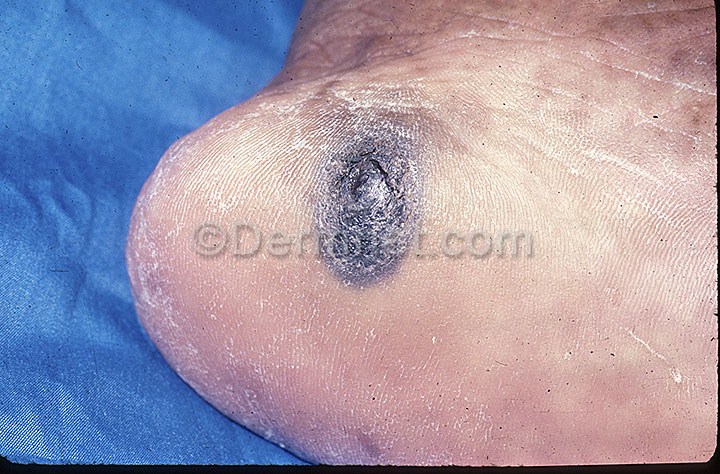
Disease: Melanoma Skin Cancer Nevi and Moles